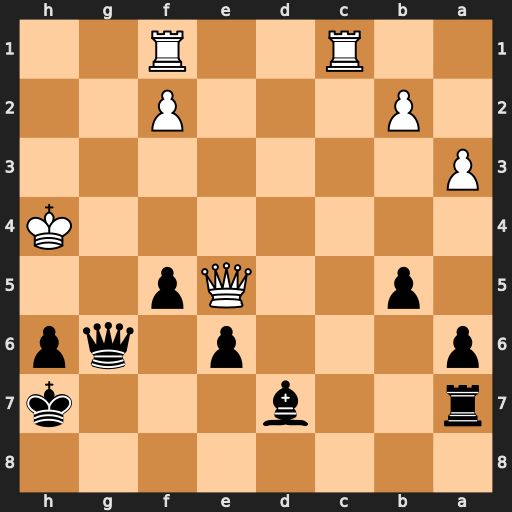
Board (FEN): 8/r2b3k/p3p1qp/1p2Qp2/7K/P7/1P3P2/2R2R2
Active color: b
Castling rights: -
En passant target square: -
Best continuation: Qg4#